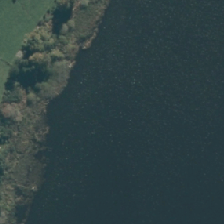
Land cover: lake_pond